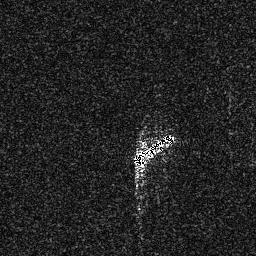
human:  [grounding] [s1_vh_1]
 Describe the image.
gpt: In the satellite image, there is  <ref>1 medium ship </ref> <box>[[51, 51, 68, 66, 0]]</box> located at center.